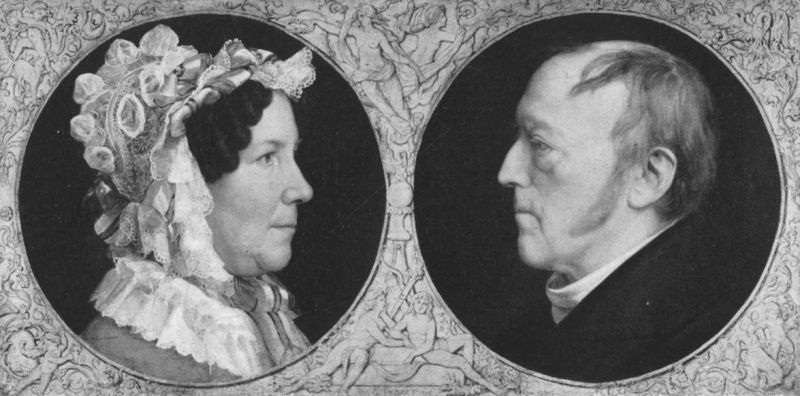
Titel: Die Eltern des Künstlers
Künstler: Carl Begas
Institution: Köln, Wallraf-Richartz-Museum
Schlagwörter: mann, nackt, menschen, frau, hintergrund, hut, hüte, kopfbedeckungen, nase, ohr, profil, schwarz, haube, leute, ornament, alt, mütze, mützen, profile, alte, kragen, rahmen, spitze, herr, portrait, porträt, paar, spitzen, locken, kreis, rund, engel, kopfbedeckung, figuren, nasen, weib, kopftuch, realistisch, foto, alter, porträts, schwarz-weiß, bürger, kreise, bürgertum, mythologie, ölmalerei, krause, portraits, biedermeier, ehepaar, eheleute, schütter, ansehen, putten, gegenüber, miniatur, arabesken, verzierungen, naclt, porträtfoto, fear, halbglaze, e, sadness, boredom